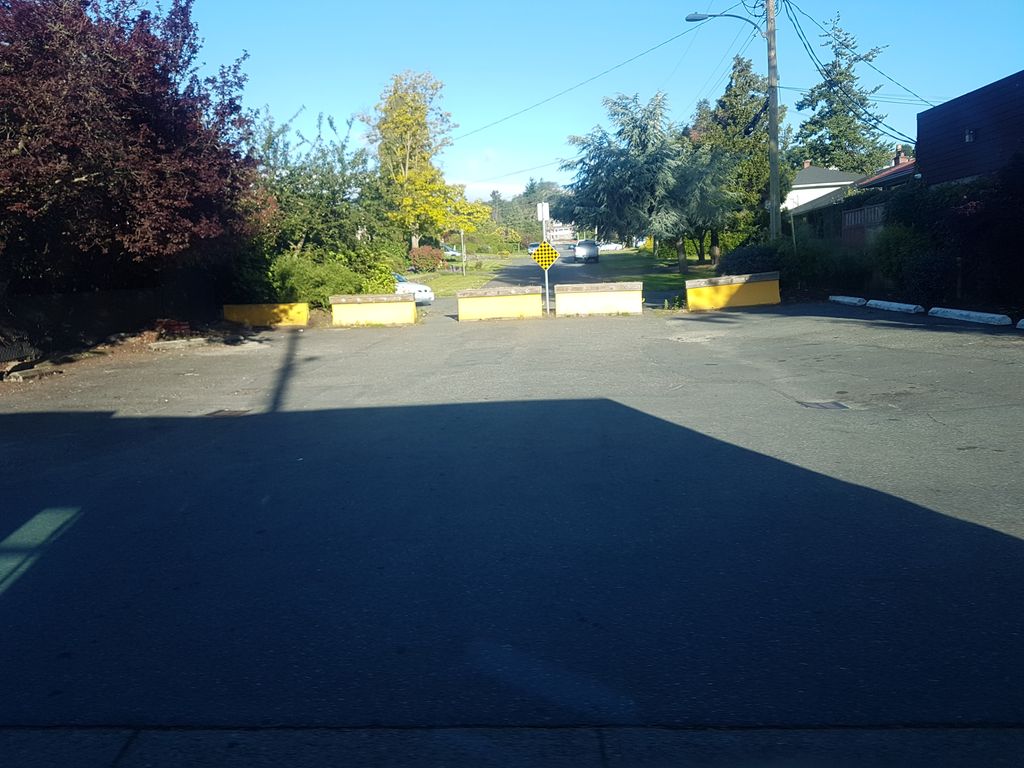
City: victoria